Here is a 2-D grayscale rendering of raw bearing vibration samples (signal-to-image). Based on the visible evidence, which condition applies: normal, inner_race, outer_race, ball?
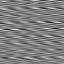
Answer: outer_race